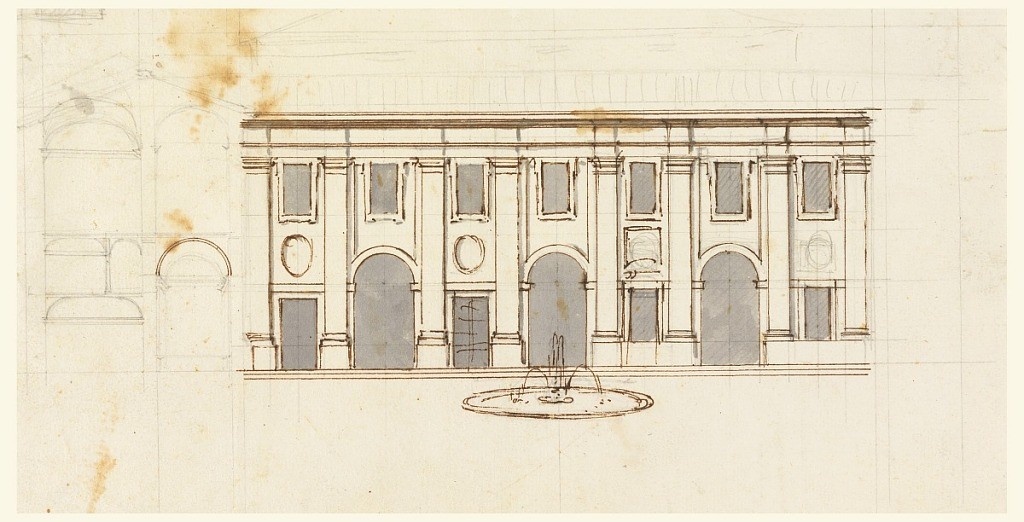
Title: Sketch, for an office building (possibly Villa Albani)
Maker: Carlo Marchionni, Italian, 1702–1786
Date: ca. 1725–75
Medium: Graphite, pen and ink, brush and gray watercolor
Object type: Drawing
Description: The structure has three stories and a balustrade above the entablature to hide the roof. It stands in front of another building, the upper side of which is visible behind the balustrade. At left is the section, contiguous to the façade showing alternative suggestions. Four pairs of pilasters flank three open archways, each having in the interval a door or a window, respectively. In front of the façade a fountain.